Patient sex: M
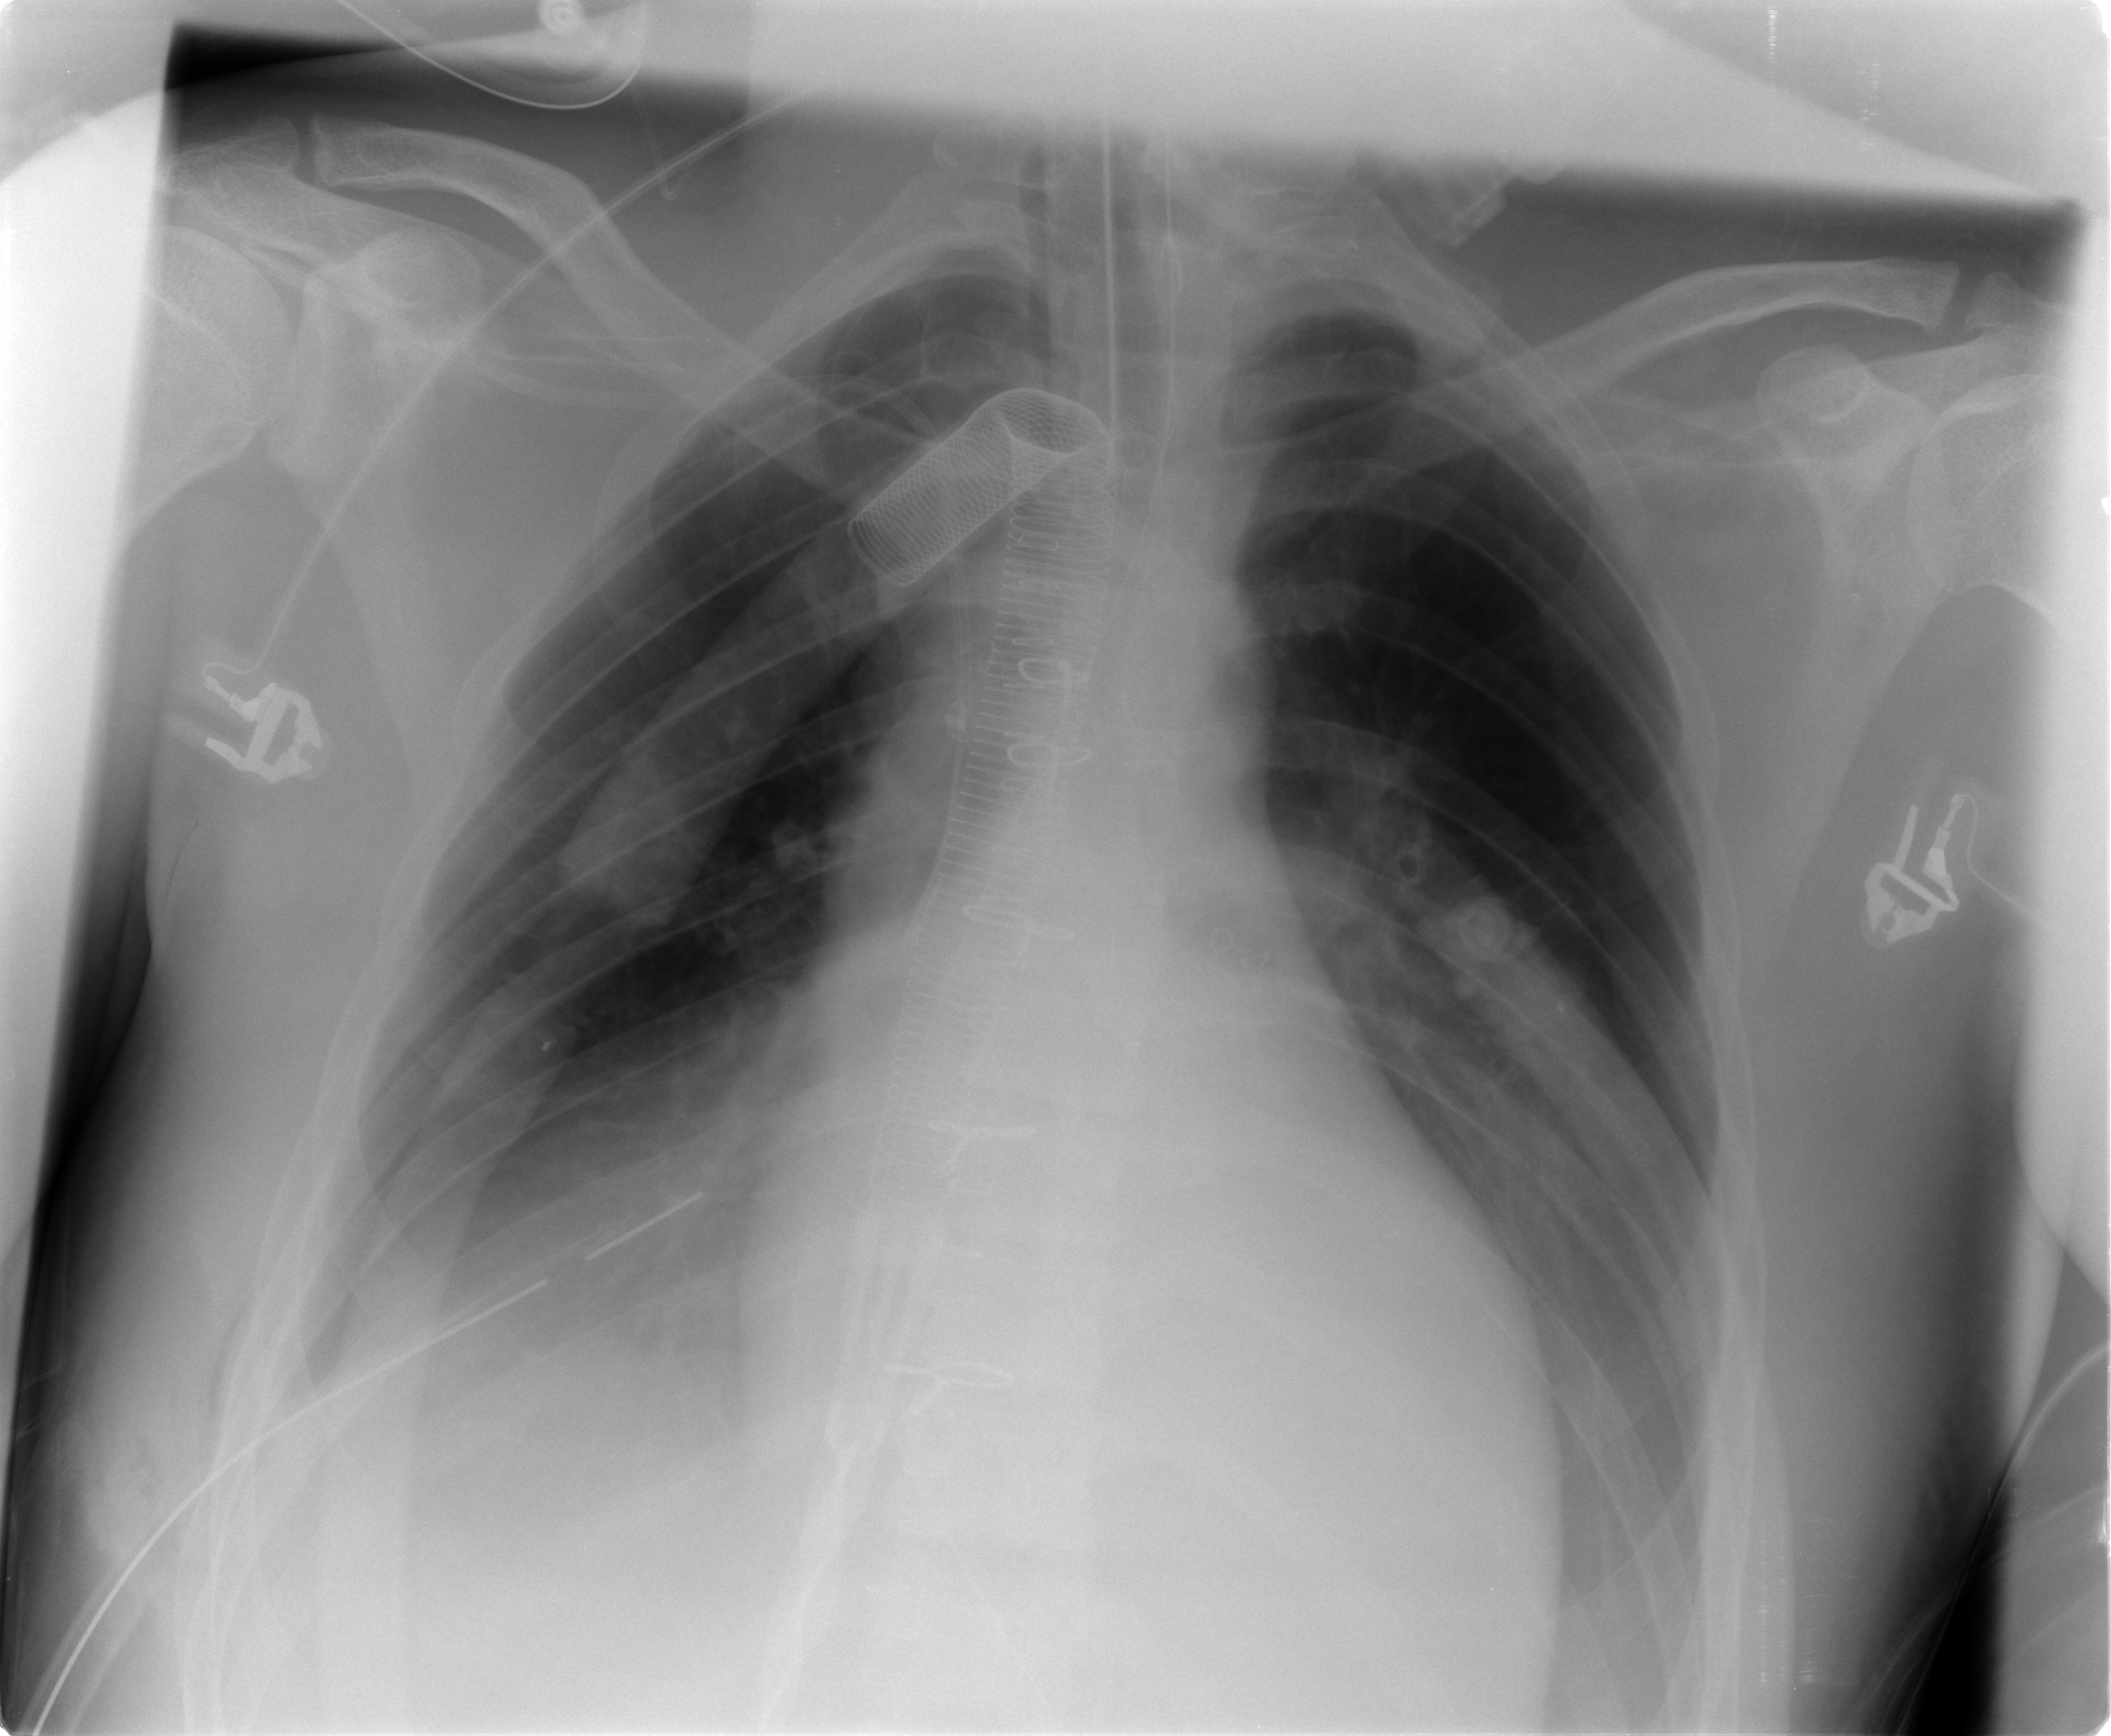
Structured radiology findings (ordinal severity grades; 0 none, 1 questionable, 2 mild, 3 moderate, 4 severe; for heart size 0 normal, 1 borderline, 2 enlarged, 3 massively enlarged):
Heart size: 2
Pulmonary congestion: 0
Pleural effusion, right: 2
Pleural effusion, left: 2
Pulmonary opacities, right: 0
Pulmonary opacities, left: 0
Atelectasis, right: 2
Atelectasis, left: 2